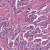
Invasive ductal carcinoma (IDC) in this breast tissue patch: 1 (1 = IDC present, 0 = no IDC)